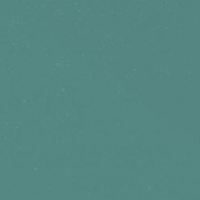
EUNIS habitat code: 14
Species observed at this site:
Gypaetus barbatus
Lophophanes cristatus
Anas platyrhynchos
Troglodytes troglodytes
Anthus spinoletta
Fringilla coelebs
Ptyonoprogne rupestris
Sylvia atricapilla
Phylloscopus collybita
Phoenicurus ochruros
Regulus regulus
Pyrrhocorax pyrrhocorax
Pyrrhocorax graculus
Corvus corax
Motacilla alba
Periparus ater